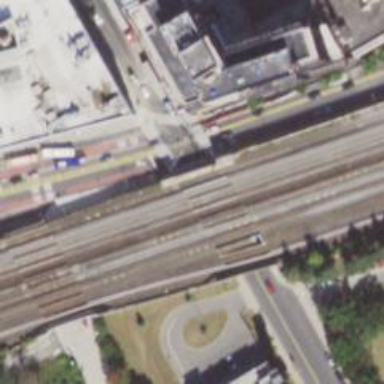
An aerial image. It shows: Bridge over electrified railway tracks.